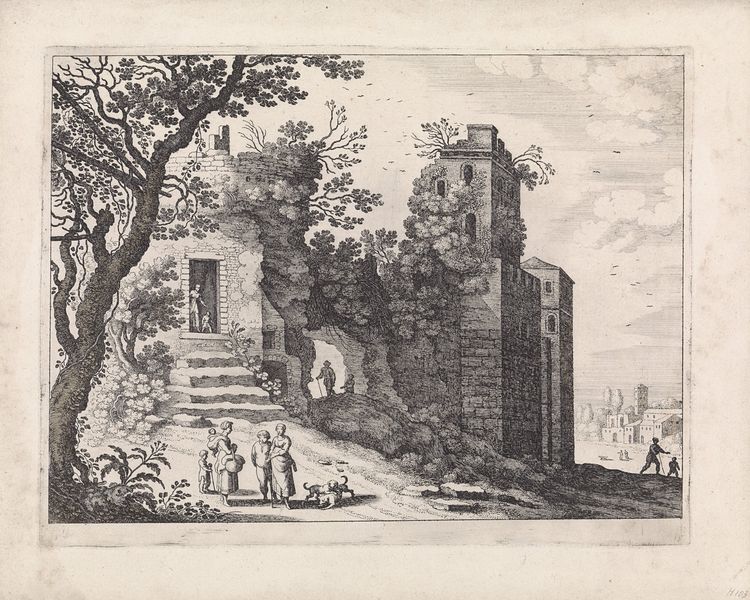
Titel: Ruïne met een groep vrouwen en kinderen
Künstler: Willem van (II) Nieulandt
Standort: Amsterdam
Institution: Rijksmuseum
Schlagwörter: arch, men, people, stairs, steps, white, women, black, country, gray, ladies, painting, windows, woman, print, clouds, man, sky, stone, tree, building, hill, house, horizon, street, tower, trees, village, child, knight, grass, light, path, plants, road, drawing, black and white, castle, ruin, ruins, shadow, mother, animals, dog, dogs, etching, gree, sketch, birds, pen, children, door, town, person, city, basket, leaves, pastoral, family, walls, buildings, hut, animal, cane, baby, farmers, tan, doorway, shepherd, torn, vines, can, fortress, destruction, hole, tree trunk, wreckage, ladiea, فقثث